Question: I have the following dependencies added to my Build.scala and they work perfectly (no compilation errors), but Intellij IDEA 12 doesn't recognize them. It shows them red highlighted.
'''
"com.google.inject" % "guice" % "3.0",
"com.typesafe" %% "play-plugins-mailer" % "2.1-RC2"
'''

It is quite annoying as you can see :)
Is it possible to fix it? In google guice case, I put its jars into /lib folder (so I have the library twice, one in /lib and the other in /target folder) and then IDEA doesn't show errors for it, but I don't like this workaround and can't do the same for the Mailer plugin.
Thanks for your help.
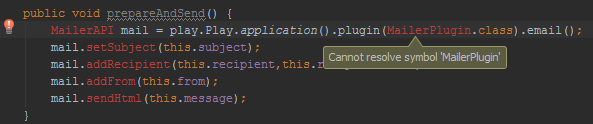
Answer: You have to rerun the 'play idea' command in order to get IntelliJ to know that there are new dependencies added.
I normally enter the 'play' CLI and then run:
'''
idea no-sbt-build-module with-sources=yes
'''
This will download the sources for the dependencies (if they exist) and also make sure that the output path will be correct and that modules are not loaded several times.